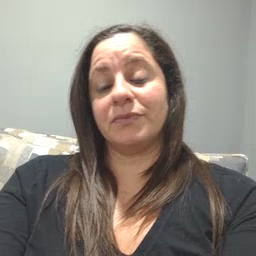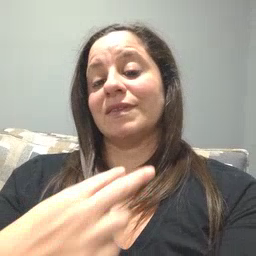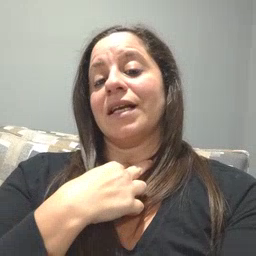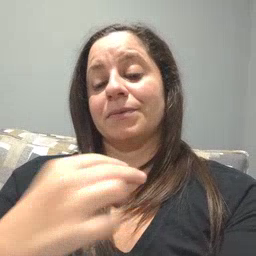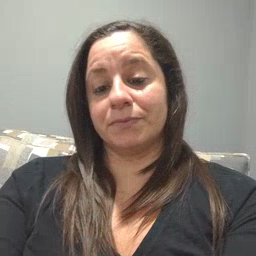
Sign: stuck